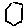
Label: hexagon